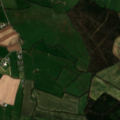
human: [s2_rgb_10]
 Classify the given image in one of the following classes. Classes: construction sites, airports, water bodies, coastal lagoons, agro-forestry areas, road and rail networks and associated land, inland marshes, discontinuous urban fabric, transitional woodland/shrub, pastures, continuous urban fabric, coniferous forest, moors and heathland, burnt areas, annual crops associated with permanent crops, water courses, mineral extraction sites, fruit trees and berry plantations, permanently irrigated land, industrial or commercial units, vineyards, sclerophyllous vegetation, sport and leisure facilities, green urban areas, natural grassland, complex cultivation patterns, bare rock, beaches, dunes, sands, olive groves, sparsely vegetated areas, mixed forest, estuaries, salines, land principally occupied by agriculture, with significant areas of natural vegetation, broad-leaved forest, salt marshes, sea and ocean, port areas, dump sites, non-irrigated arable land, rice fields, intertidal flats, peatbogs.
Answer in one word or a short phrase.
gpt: non-irrigated arable land, pastures, mixed forest, transitional woodland/shrub